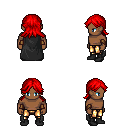
a pixel art fantasy rpg character, male body template, human, dark skin, black cape, gold greaves, red loose hair, cloth bracers, black shoes, four views (front, back, left, right), 2x2 character sprite sheet, small pixel art, hard edges, no anti-aliasing